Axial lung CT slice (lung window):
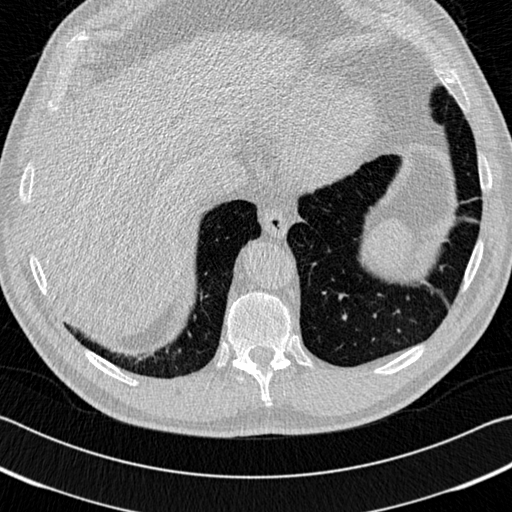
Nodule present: no